Current action and preconditions to check: trajectory_clear

Your task: For each precondition in the list above, predict whether it will hold at this action.

Consider the current scene as observed from the mobile robot's camera, and analyze the predicted future states of all dynamic agents (e.g., people, animals, vehicles, or any moving entities) within the NEXT SECOND.

IMPORTANT: Only answer "very likely" if you are absolutely certain—based on strong, clear evidence—that a dynamic agent will violate the precondition in the predicted future state. Do NOT answer "very likely" for unlikely, ambiguous, or low-probability risks.

Ask yourself for each precondition: Is there a high probability, with clear and convincing evidence, that the predicted future states of any dynamic agent will interfere with the predicted future state of the currently executing action within the NEXT SECOND, causing that precondition to fail?

Assess the risk level based on these predictions. Use "likely" or "very likely" if motions create a clear risk of interference.

Use "neutral" or "improbable" if agents are nearby but their predicted paths are clearly diverging or non-conflicting.

Failure Risk Categories: "very improbable", "improbable", "neutral", "likely", "very likely"

Answer Format: Output ONLY the probability_of_failure value from these categories: "very improbable", "improbable", "neutral", "likely", "very likely"

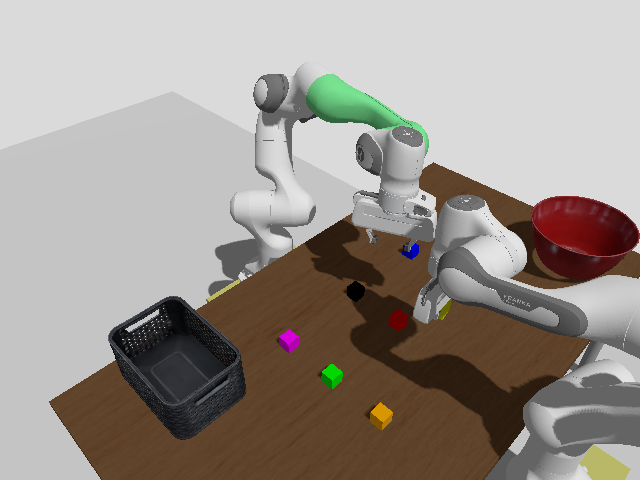

Answer: neutral